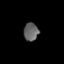
Tissue: prostate
Cell type: T cells
Senescence score: 0.3335
Nuclear area (px): 256
Mean DAPI intensity: 99.305